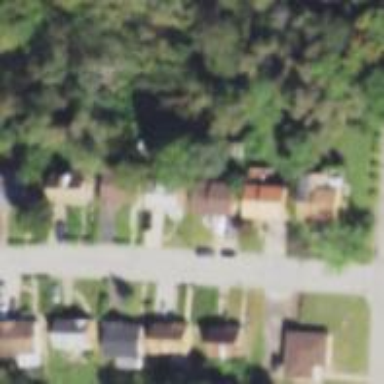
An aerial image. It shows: Driveway.